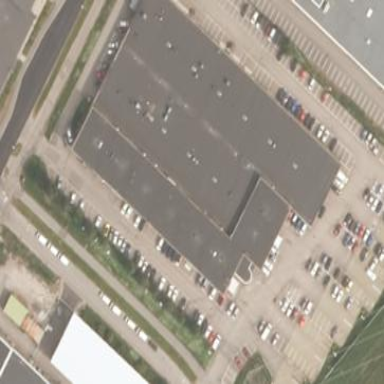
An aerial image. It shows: Retail building that houses car shop.